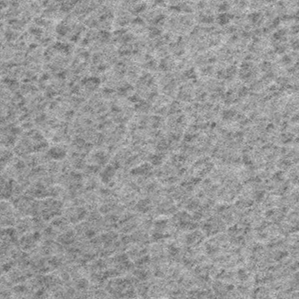
Label: frost